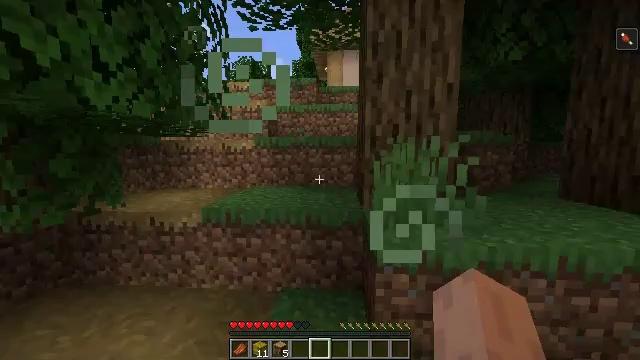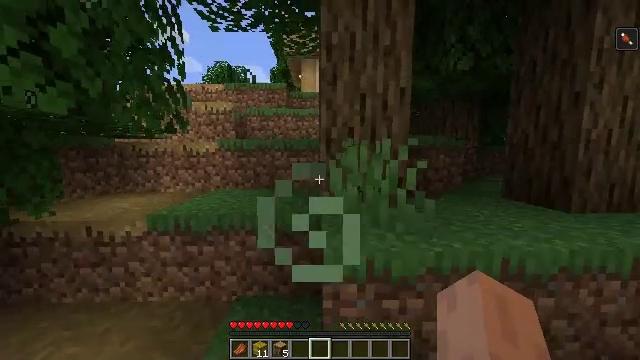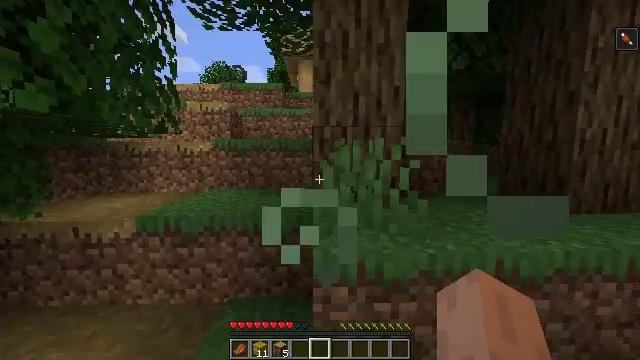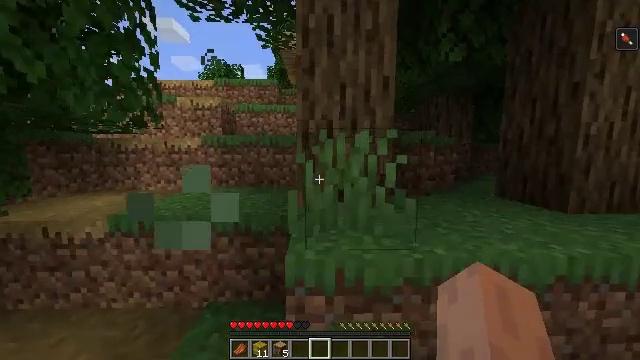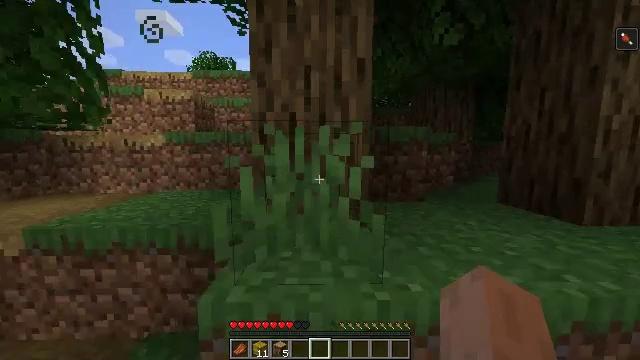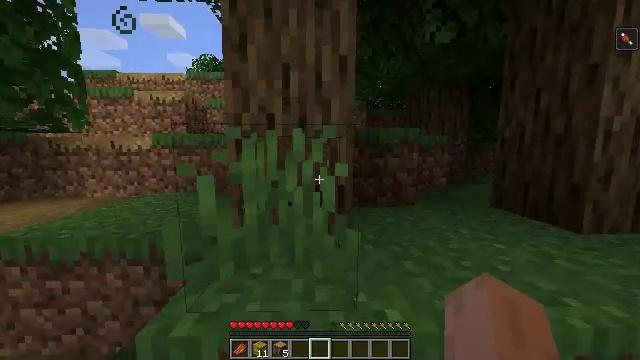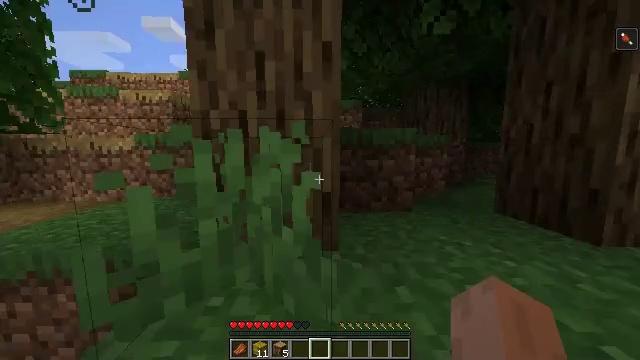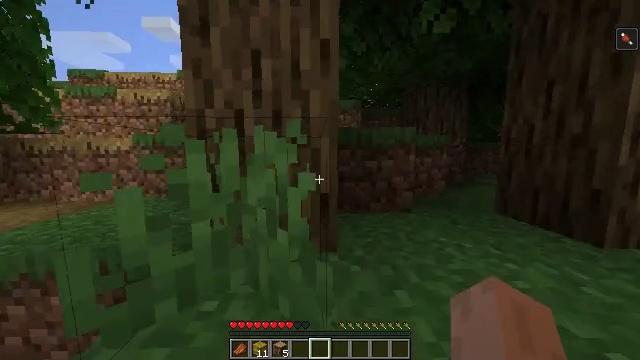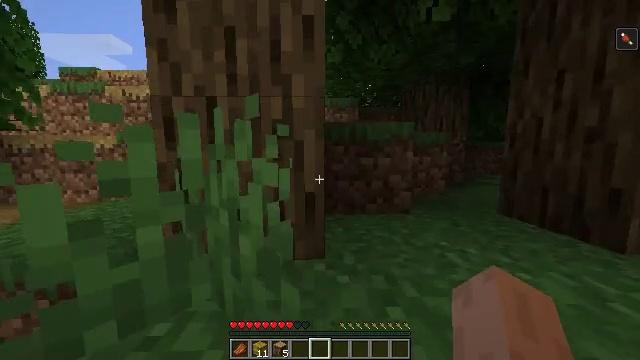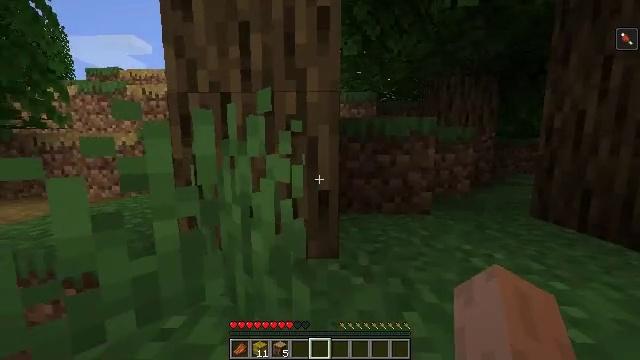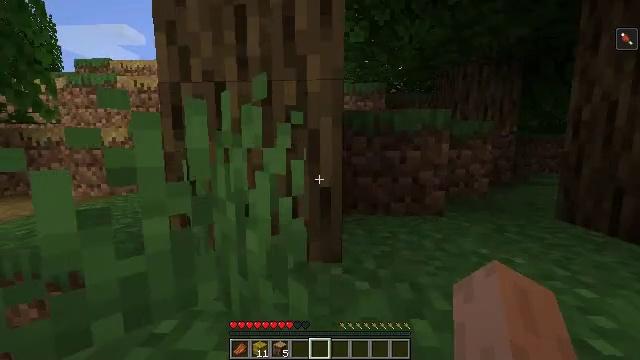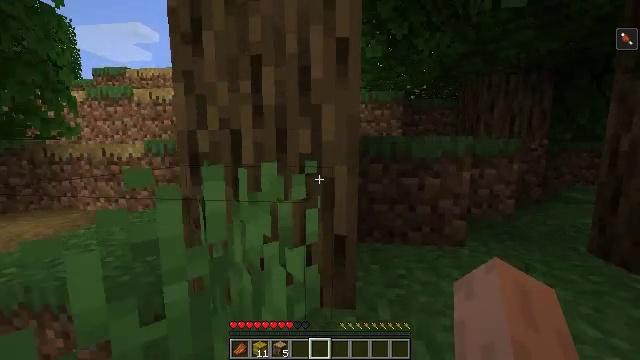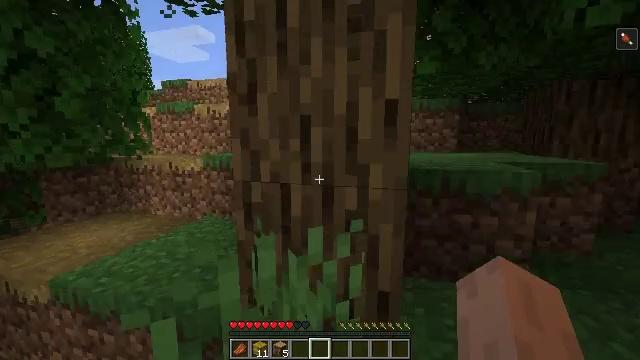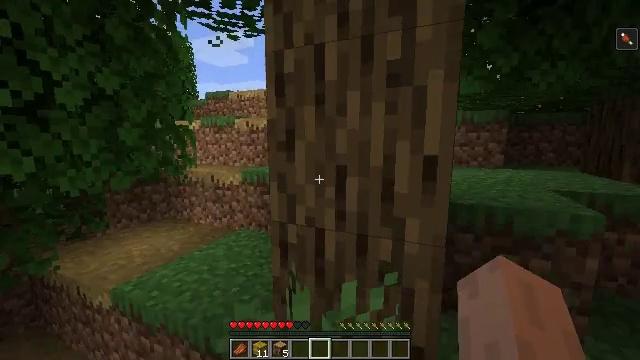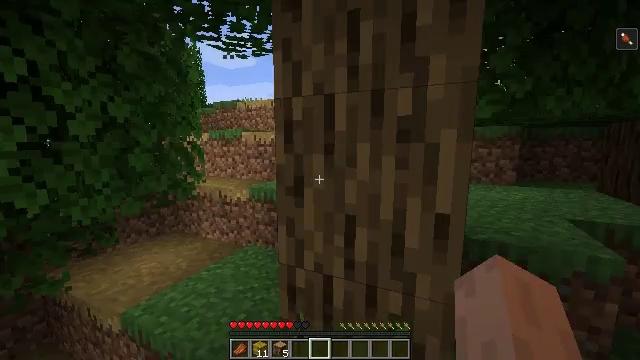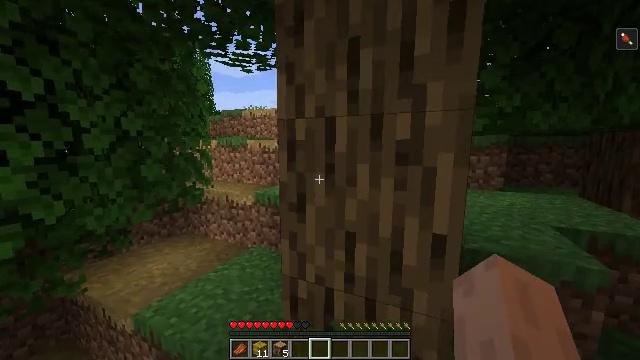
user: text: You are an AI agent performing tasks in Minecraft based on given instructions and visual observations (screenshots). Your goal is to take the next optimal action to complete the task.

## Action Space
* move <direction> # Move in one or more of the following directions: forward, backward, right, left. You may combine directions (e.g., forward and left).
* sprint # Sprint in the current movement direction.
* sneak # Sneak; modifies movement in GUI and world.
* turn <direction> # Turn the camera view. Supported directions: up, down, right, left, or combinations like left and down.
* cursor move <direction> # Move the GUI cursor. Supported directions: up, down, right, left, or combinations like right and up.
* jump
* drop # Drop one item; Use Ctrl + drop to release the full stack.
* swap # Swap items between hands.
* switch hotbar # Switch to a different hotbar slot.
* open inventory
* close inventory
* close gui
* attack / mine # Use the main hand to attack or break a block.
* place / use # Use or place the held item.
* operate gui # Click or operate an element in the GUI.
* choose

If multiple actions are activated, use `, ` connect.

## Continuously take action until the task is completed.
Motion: motion action
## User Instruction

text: Break and collect the fletching table.
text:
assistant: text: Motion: move forward and move right, sprint, turn right
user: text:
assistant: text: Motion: move forward and move right, sprint
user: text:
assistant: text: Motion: move forward and move right, sprint
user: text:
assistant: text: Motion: move forward and move right, sprint
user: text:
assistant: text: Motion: move forward and move right, sprint
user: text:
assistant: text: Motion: move forward, sprint
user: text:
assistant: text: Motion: move forward, sprint
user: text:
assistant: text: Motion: move forward, sprint
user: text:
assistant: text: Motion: move forward, sprint, turn left
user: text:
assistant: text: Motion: move forward, sprint, turn left
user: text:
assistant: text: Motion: move forward, sprint, turn left, jump
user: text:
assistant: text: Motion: move forward, sprint, turn left and down, jump
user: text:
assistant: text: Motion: move forward, sprint, turn left, jump
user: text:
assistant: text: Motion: move forward, sprint, turn left, jump
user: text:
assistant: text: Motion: move forward, sprint, jump
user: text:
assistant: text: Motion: move forward, sprint
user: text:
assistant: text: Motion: move forward, sprint
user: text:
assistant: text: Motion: move forward, sprint, turn right
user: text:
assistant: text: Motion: move forward, sprint, turn right
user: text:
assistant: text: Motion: move forward and move right, sprint, turn right and down
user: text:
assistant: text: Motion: move forward and move right, sprint, turn right and down
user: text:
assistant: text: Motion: move forward and move right, sprint, turn right
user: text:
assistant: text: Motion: move forward and move right, sprint
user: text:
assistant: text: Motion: move forward and move right, sprint
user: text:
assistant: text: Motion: move forward and move right, sprint
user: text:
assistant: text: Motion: move forward and move right, sprint, turn left
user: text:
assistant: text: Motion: move forward and move right, sprint, turn left
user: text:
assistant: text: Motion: move forward and move right, sprint, turn left
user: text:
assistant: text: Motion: move forward, sprint, turn left, jump
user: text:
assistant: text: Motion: move forward, sprint, turn left and up, jump